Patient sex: F
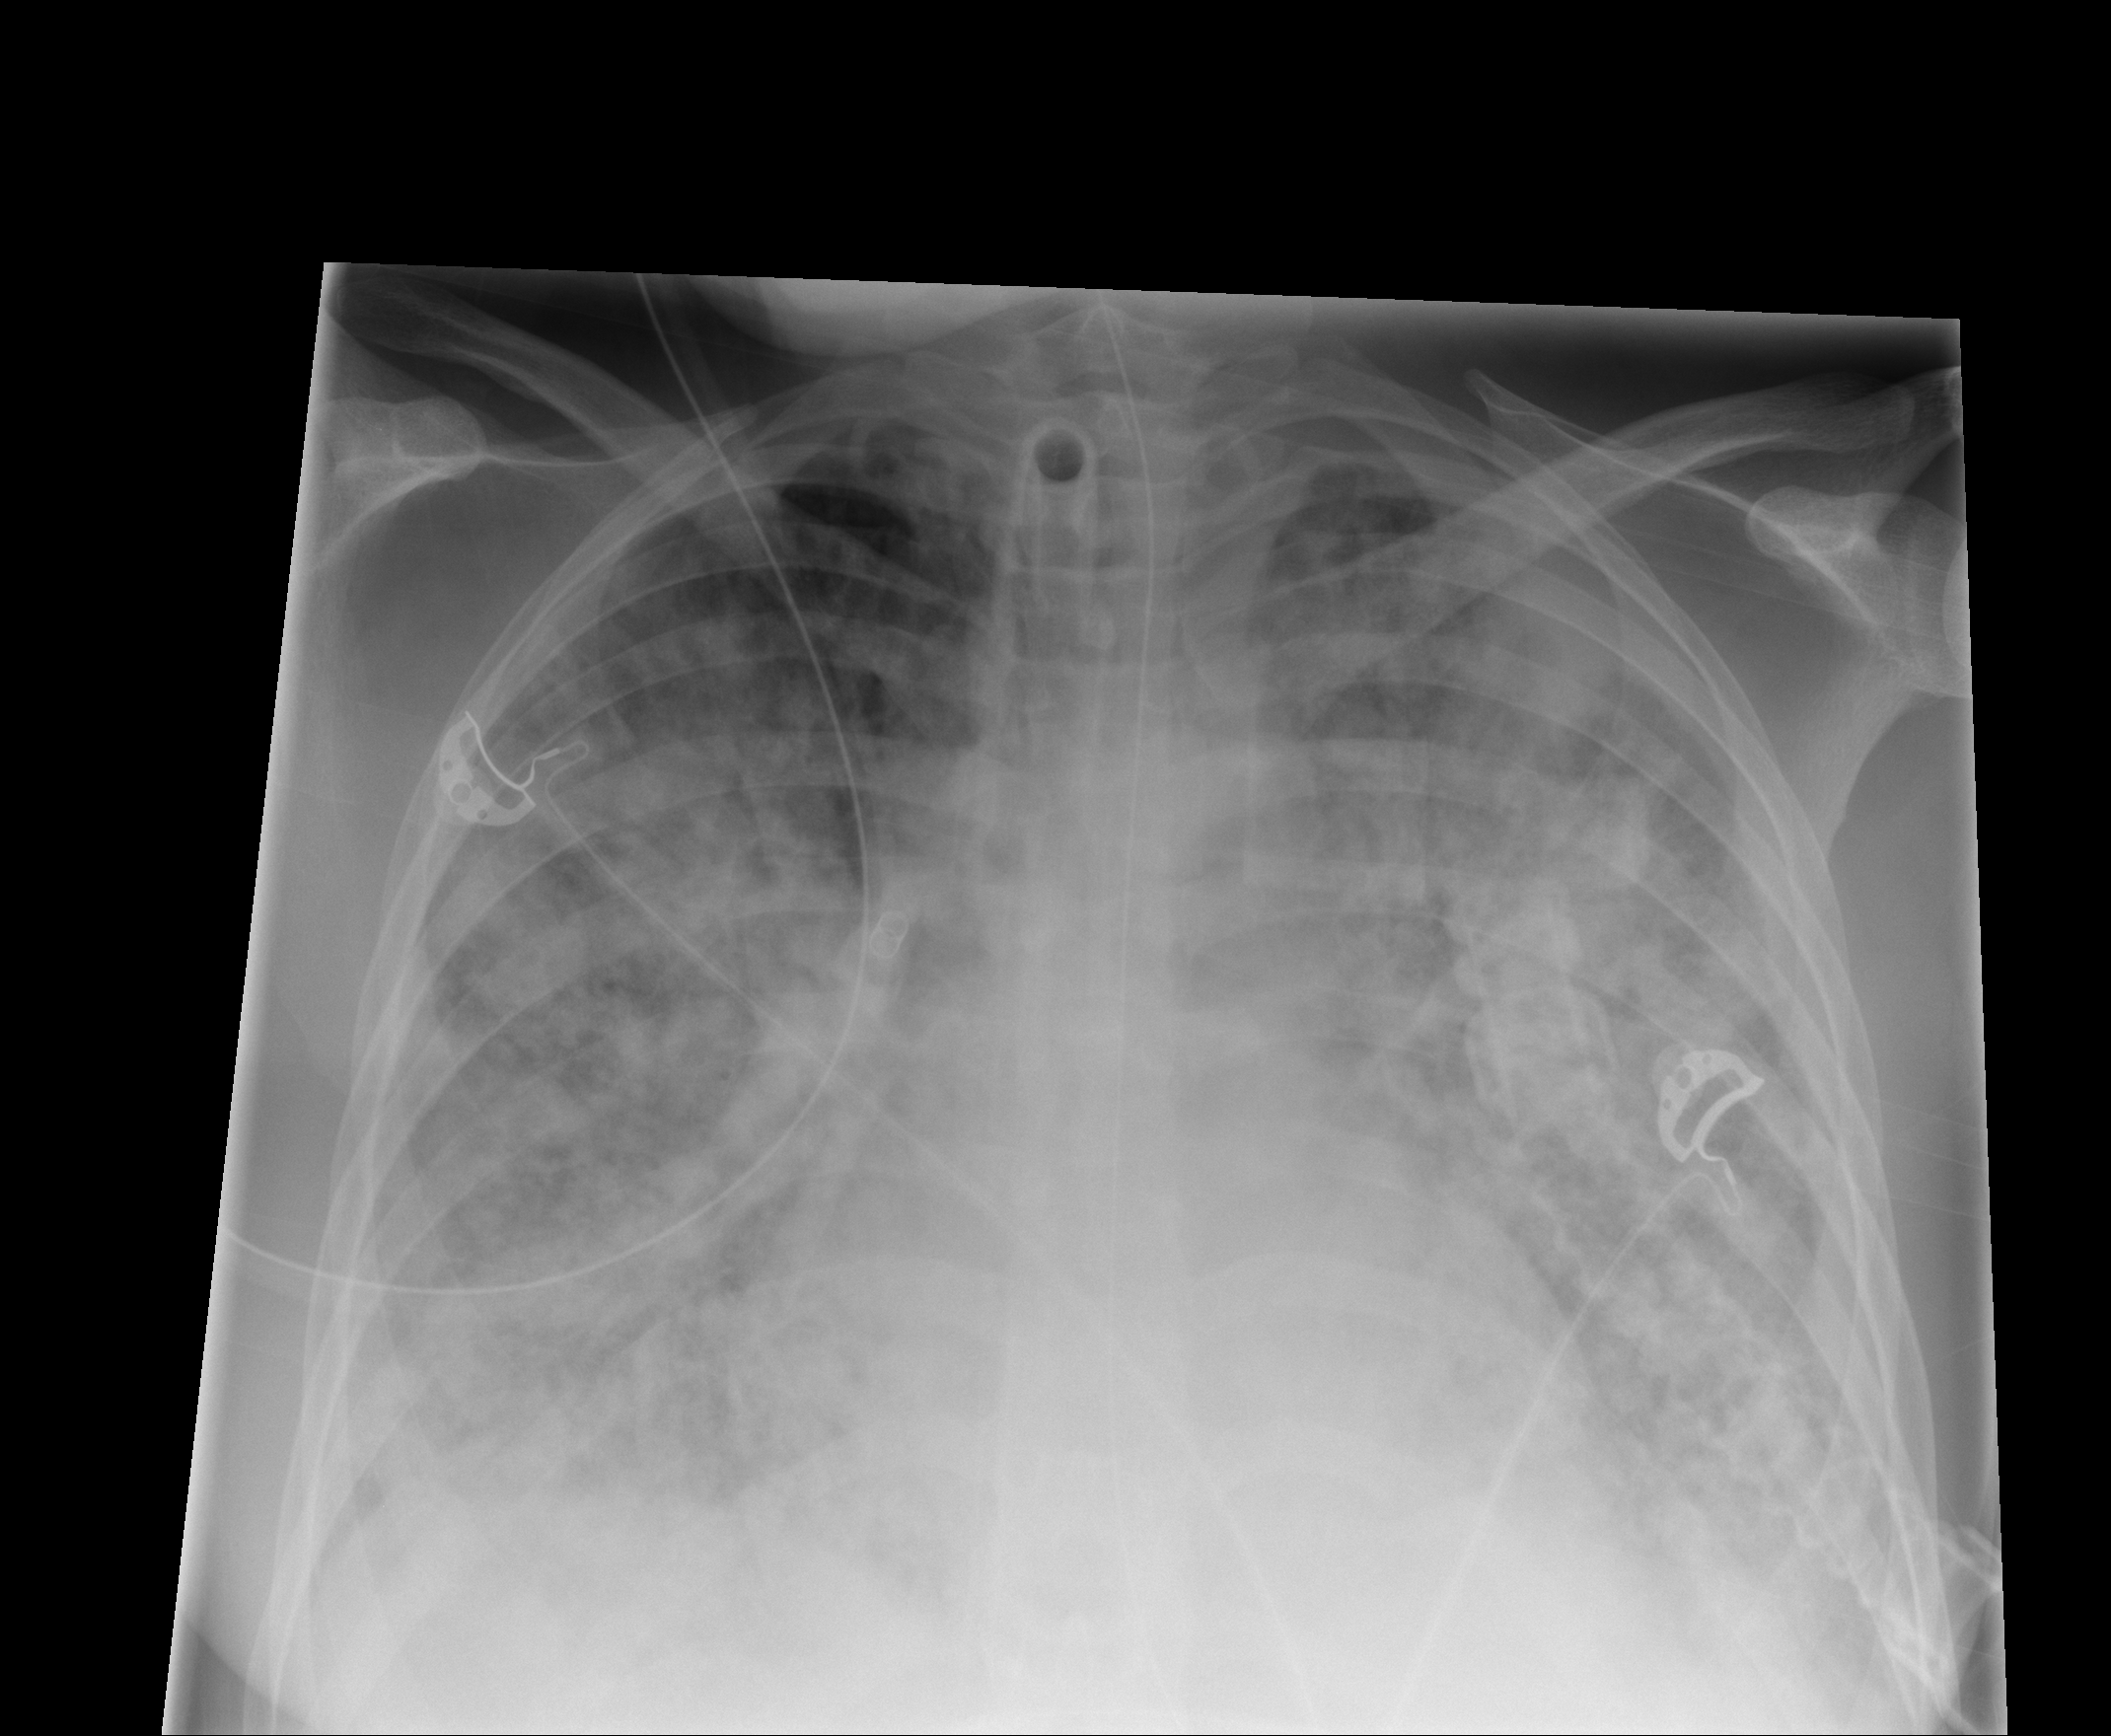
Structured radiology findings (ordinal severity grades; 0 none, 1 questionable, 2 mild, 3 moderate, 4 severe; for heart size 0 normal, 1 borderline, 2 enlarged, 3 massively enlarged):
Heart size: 0
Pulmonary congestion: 1
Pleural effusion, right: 2
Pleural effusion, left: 2
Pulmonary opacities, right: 4
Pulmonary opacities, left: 4
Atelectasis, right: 3
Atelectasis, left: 3